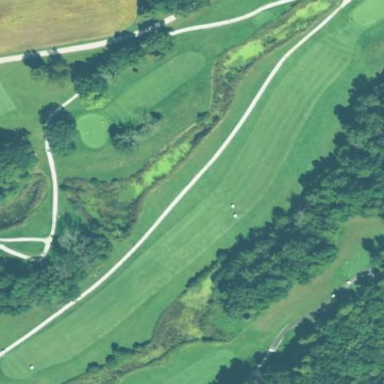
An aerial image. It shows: Grassy area designated as golf fairway.